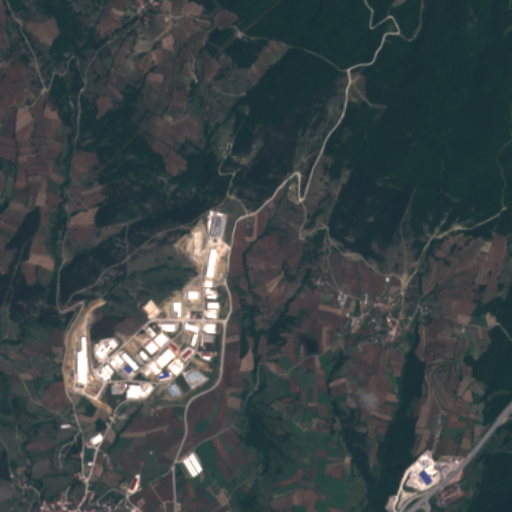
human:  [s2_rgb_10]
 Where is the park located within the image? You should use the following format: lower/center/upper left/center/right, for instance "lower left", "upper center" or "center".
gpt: The park is located in the lower left of the image.
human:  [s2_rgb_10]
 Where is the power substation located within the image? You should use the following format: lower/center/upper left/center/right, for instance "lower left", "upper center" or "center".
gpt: The power substation is located in the lower left of the image.
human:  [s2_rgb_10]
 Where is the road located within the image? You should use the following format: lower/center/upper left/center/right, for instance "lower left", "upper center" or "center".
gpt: There is no road in the image.